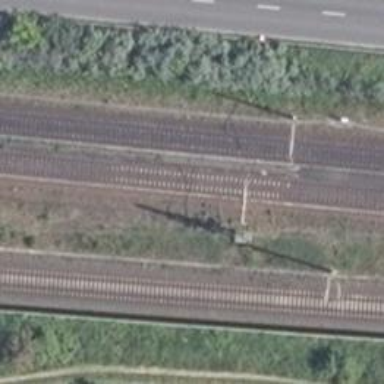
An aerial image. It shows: Railway milestone with catenary mast.